Field crop: maize
Growth stage: 1
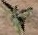
Species: atriplex